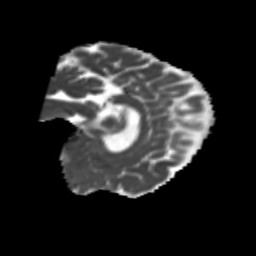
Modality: MD
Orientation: sagittal
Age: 52
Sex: female
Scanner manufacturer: siemens
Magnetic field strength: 3 T
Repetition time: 1.8 s
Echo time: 0.07 s